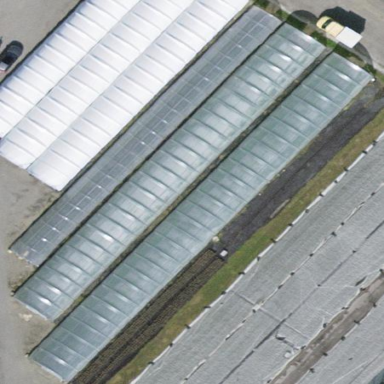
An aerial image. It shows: Greenhouse used for horticulture.